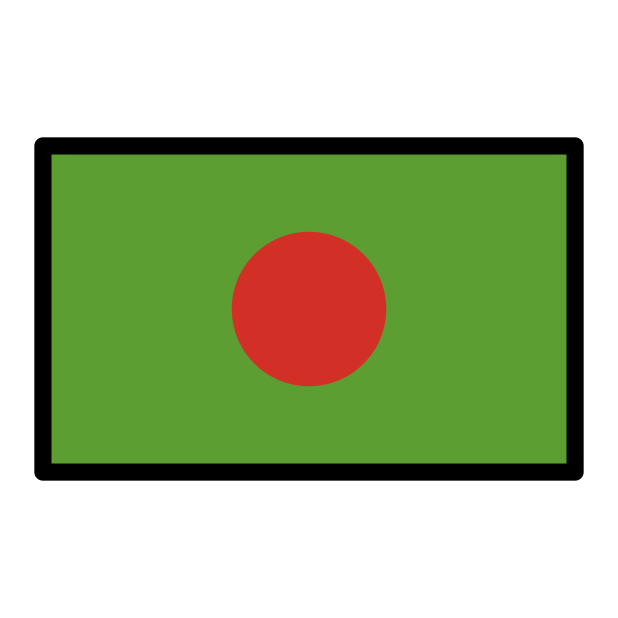
flag: Bangladesh